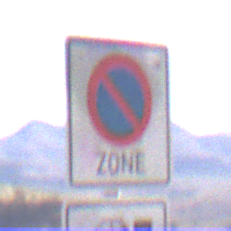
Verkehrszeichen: BeginnEingeschraenktesHalteverbotZone
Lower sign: MehrspurigeFahrzeuge4
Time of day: MorningAfternoon
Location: Outdoor (Nature)
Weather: Clear
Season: NotSpecified
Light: Natural